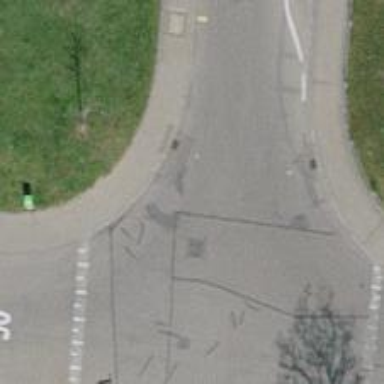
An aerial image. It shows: Unmarked road crossing.